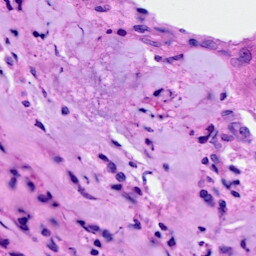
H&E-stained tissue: Breast